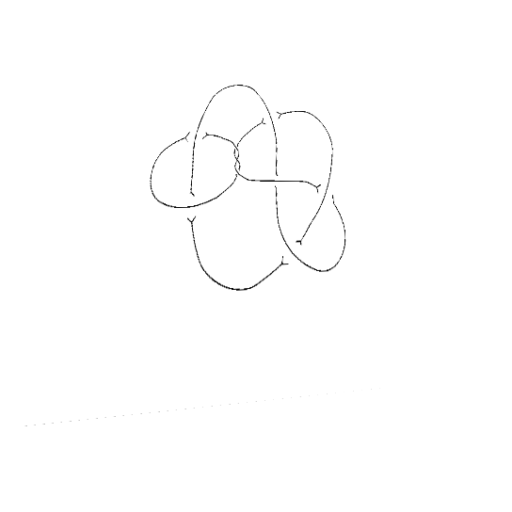
Crossing number: 9